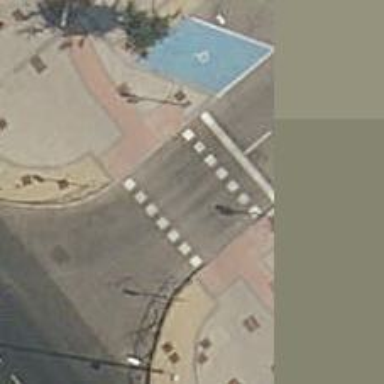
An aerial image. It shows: Road with traffic signals and zebra crossing with traffic signals.